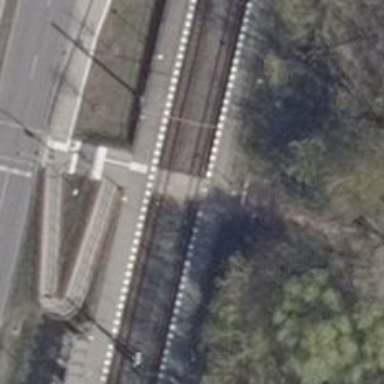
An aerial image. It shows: Uncontrolled railway crossing.